Question: I would like to use JQueryUI provide by WebSharper in order to create a menu.
I see on JQueryUI website, that we need a list of ul and li to make it.
So i create the following code in WebSharper.
'''
let Menu =
let atr = Attr.NewAttr("test")
let el2 =
Div [
Text "menu1"
Text "menu2"
]
let menuId = "menu"
let el =
UL [
LI [
Text "menu1"
UL [
LI [Text "sub-menu1"]
] :> IPagelet
]
LI [Text "menu2"]
]
let menuJS = Menu.New(el)
Div [menuJS ]
let Main () =
Div [
H1 [Text "Titre 1"]
Menu
]
'''
This allow me to create a basic structure of ul and li. And after, that i use it to create the menu.

But i can't obtain the sub-menu. And more over, I don't know how to interact with the menu, like catching select element, etc.
I find no documentation about menu with JQueryUI on the WebSharper samples.
Can you please help me understand how to use it ?
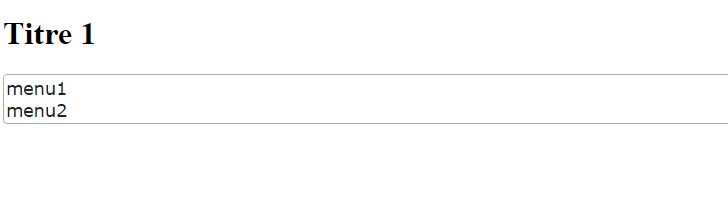
Answer: There seems to be some incompatibility between jQuery 1.11 and jQuery UI 1.10, which are the versions linked by WebSharper.
I just updated WebSharper.JQueryUI to reference jQuery UI 1.11, so updating the NuGet package to the latest (2.5.7.186) will make this work.